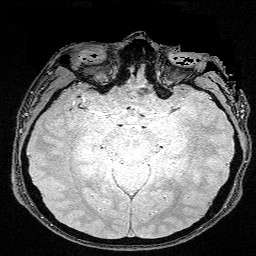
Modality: FLASH
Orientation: coronal
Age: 25
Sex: male